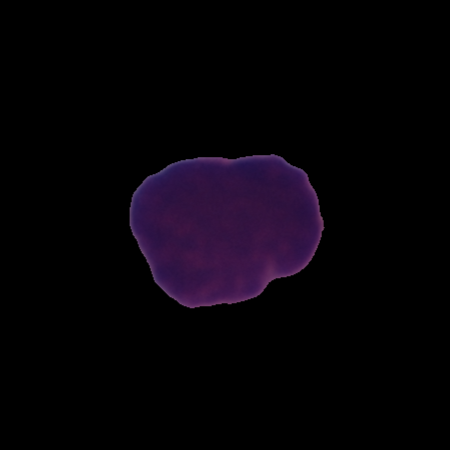
Label: healthy